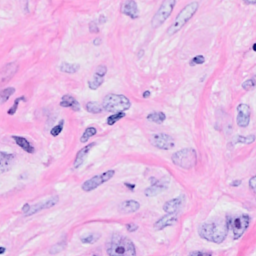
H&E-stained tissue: Breast